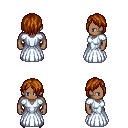
a pixel art fantasy rpg character, male body template, human, dark skin, underdress, red pants, brunette bangs hairstyle, metal boots, four views (front, back, left, right), 2x2 character sprite sheet, small pixel art, hard edges, no anti-aliasing